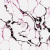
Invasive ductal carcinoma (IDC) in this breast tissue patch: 0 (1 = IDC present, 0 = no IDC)